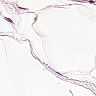
Metastatic tissue present: no